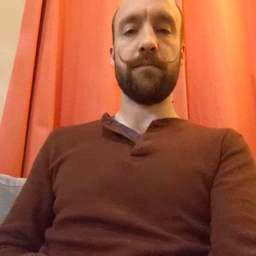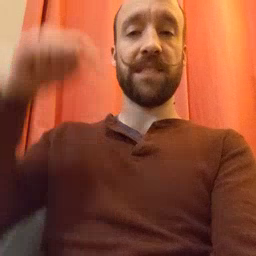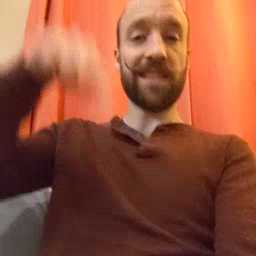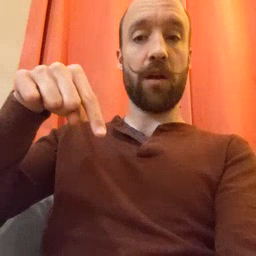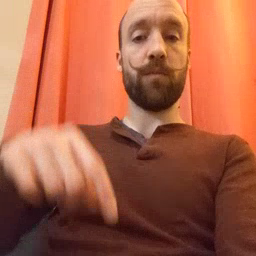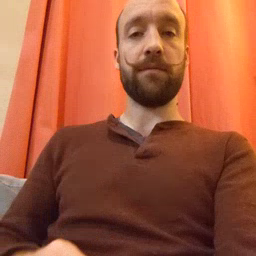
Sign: down